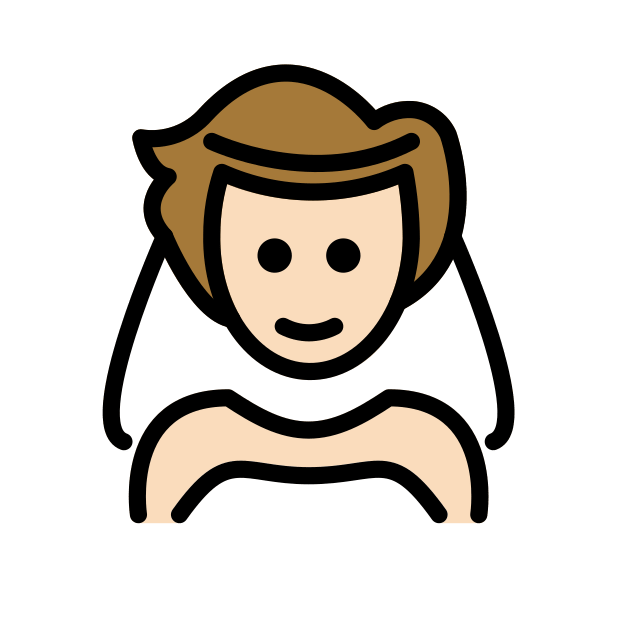
person with veil: light skin tone